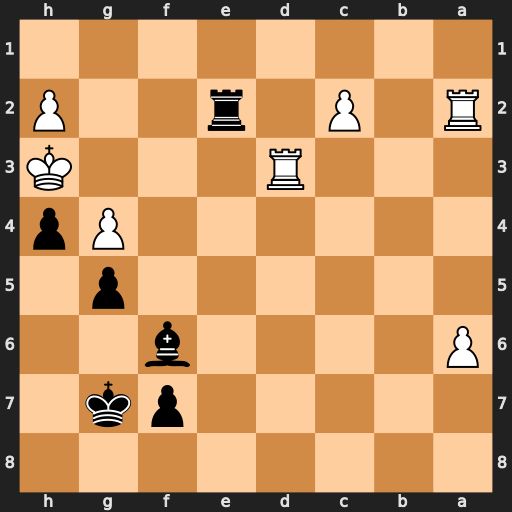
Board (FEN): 8/5pk1/P4b2/6p1/6Pp/3R3K/R1P1r2P/8
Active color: b
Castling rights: -
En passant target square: -
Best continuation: Be5 Rg3 hxg3